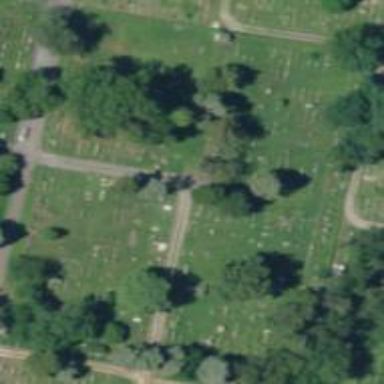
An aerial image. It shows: Cemetery with fence around it.